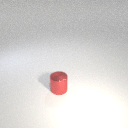
small red metal cylinder